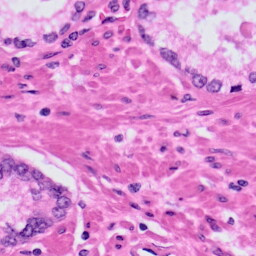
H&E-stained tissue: Prostate